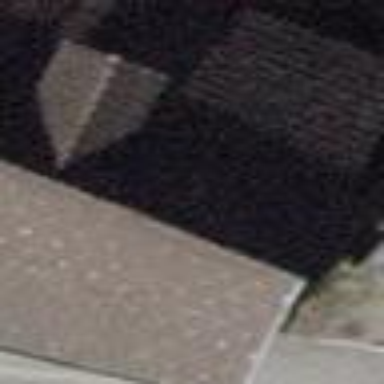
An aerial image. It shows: Terrace building.